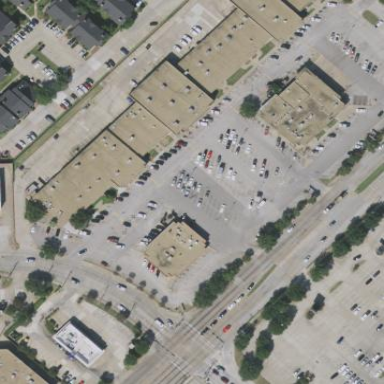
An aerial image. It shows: Retail building.